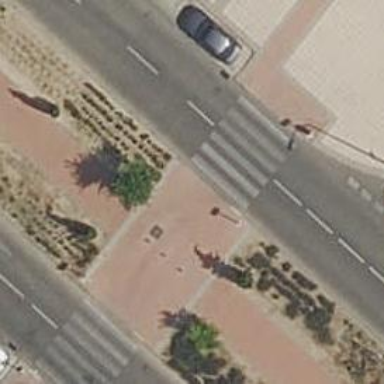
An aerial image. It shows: Zebra crossing on the road.